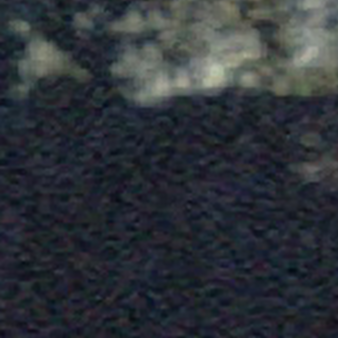
Label: other